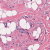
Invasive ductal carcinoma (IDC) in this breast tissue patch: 1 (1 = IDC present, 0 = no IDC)